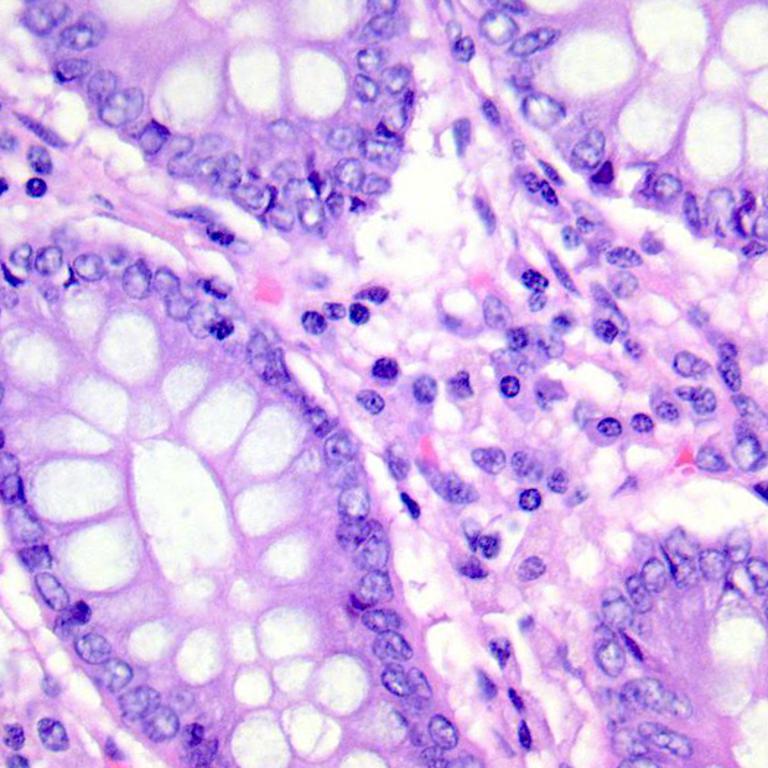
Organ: colon
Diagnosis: benign